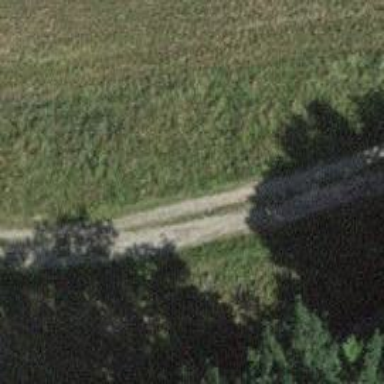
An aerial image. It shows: Dirt track with grade 4 tracktype.